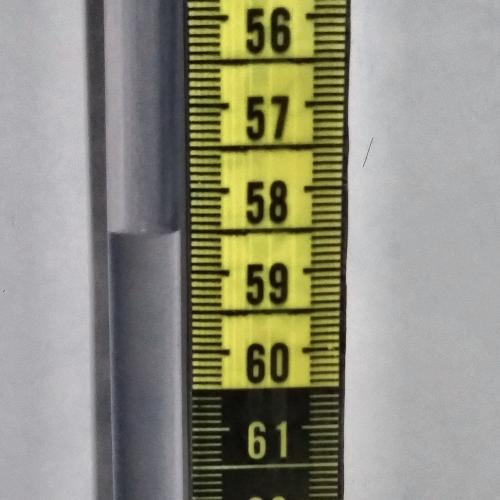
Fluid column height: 58.5 cm